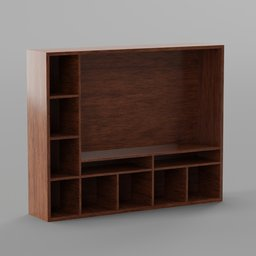
Label: furniture